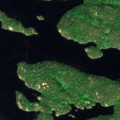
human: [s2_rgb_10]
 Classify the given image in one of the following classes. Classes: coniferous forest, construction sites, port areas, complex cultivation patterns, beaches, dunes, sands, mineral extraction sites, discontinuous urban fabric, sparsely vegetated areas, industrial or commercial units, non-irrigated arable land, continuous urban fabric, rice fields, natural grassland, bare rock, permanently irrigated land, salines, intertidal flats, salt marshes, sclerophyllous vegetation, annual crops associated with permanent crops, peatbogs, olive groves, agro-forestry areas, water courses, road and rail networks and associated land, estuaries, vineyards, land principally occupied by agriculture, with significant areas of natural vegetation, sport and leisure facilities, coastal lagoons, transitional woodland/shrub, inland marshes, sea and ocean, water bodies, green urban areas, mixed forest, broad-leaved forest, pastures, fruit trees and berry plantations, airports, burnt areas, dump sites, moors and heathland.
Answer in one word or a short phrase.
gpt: coniferous forest, mixed forest, water bodies